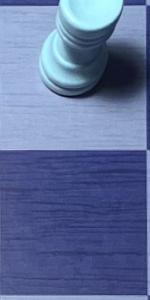
Label: Empty